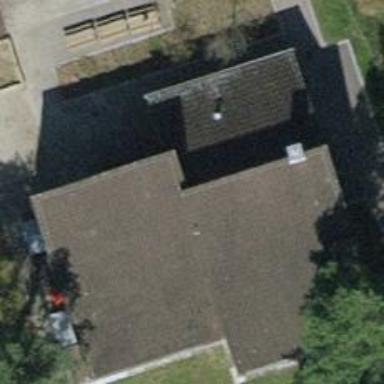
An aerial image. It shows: Kindergarten with tiled roof.